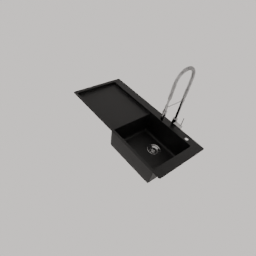
Label: appliances